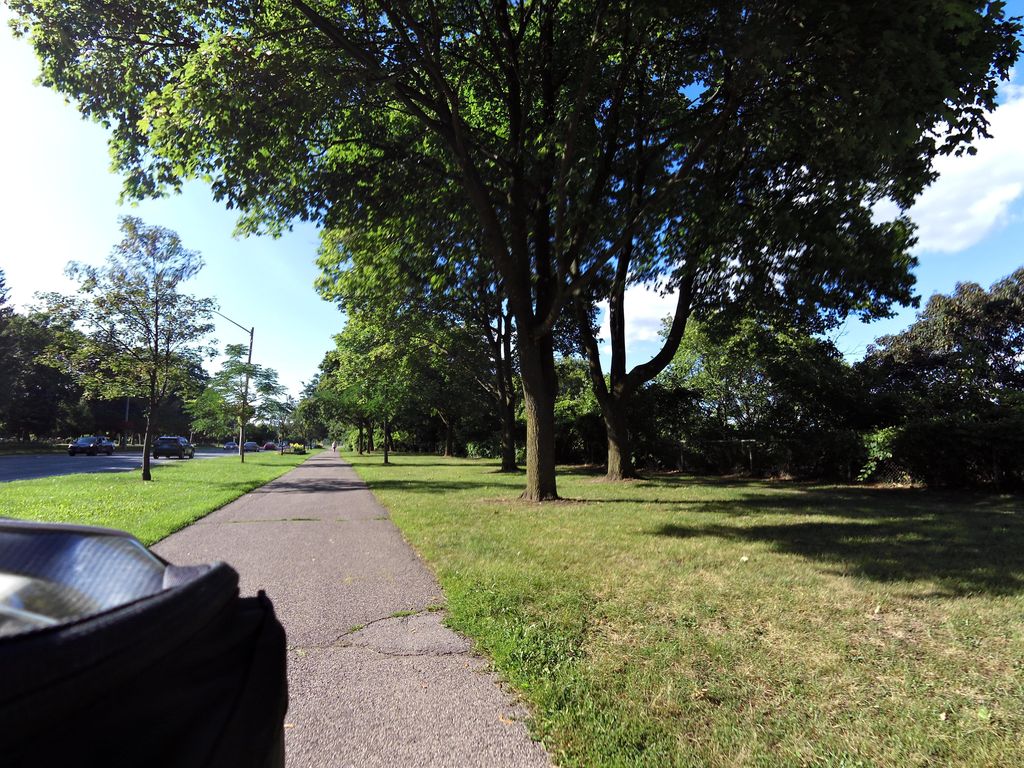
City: hamilton